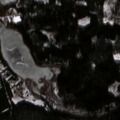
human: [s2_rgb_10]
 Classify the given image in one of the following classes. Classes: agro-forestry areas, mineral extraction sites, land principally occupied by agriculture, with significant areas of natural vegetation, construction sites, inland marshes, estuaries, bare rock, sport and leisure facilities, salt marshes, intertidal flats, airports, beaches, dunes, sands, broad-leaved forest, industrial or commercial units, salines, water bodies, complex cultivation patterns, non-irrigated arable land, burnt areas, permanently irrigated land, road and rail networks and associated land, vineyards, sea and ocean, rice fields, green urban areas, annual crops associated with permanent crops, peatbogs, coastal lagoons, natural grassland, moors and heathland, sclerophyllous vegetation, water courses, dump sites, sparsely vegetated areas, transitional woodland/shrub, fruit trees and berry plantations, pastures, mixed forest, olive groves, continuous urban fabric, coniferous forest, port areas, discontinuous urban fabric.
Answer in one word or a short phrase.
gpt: coniferous forest, mixed forest, transitional woodland/shrub